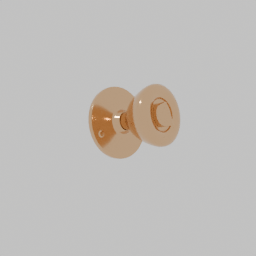
Label: mechanical